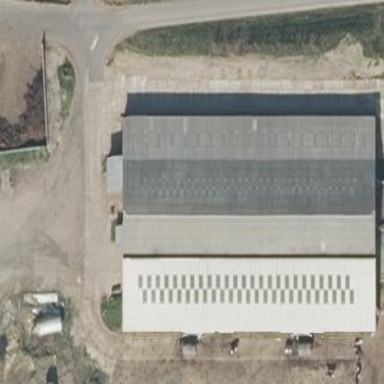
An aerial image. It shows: Flat-roofed grey farm auxiliary building.